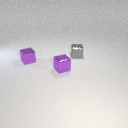
small purple metal cube in front of small gray metal cube